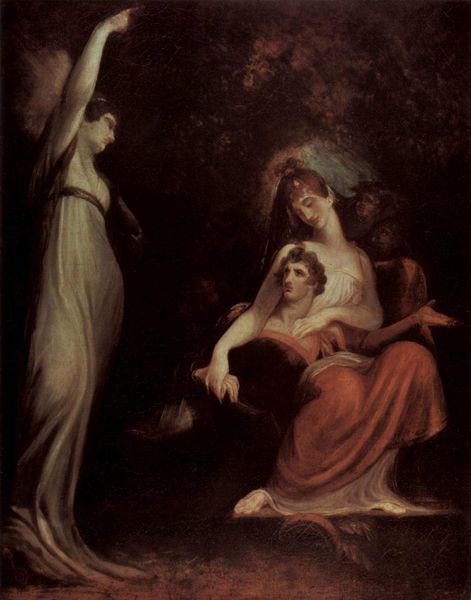
Titel: Die Tugend ruft die Jugend zurück
Künstler: Johann Heinrich Füssli
Standort: Zürich.
Institution: (Privatbesitz)
Schlagwörter: baum, blau, blätter, dunkel, felsen, flügel, fuß, gemälde, gruppe, hand, himmel, körper, mann, nackt, schatten, umhang, wasser, weiß, bäume, frauen, grün, landschaft, menschen, mädchen, ocker, sitzen, abend, ausschnitt, braun, brust, finger, frau, frisur, geste, grau, haar, hell, kleid, licht, mund, nacht, nase, profil, schwarz, ölbild, gürtel, rot, tiere, tuch, weg, beige, gespräch, malerei, rock, symbolismus, tanz, gesichter, jung, arm, arme, augen, band, barock, blicke, falten, geschichte, gesicht, halten, historie, kleidung, mensch, stehen, gesten, hände, öl, erde, morgen, natur, busch, büsche, gebüsch, boden, gewand, haare, sitzend, stehend, stoff, drei, familie, gewänder, klassizismus, paar, personen, kontrast, locken, wald, engel, garten, krug, liebe, ruhe, liegen, düster, unterhaltung, romantik, ölgemälde, falte, bett, faltenwurf, schoß, ölfarbe, liegend, zeigen, rothaarig, umarmen, antike, erschrecken, krank, lichtung, traum, schweiz, strafe, bedrohlich, par, leinwand, gestik, allegorie, mythologie, liebespaar, jüngling, chwarz, pieta, blua, antik, toga, erhoben, erscheinung, venus, tunika, strecken, mythen, brauns, verkündigung, schutz, wiege, geist, geister, arma, sterbend, göttinnen, adonis, warnung, rme, verkünden, geand, füssli, anges, engelsflügel, chiton, fieber, geischter, androhung, mythologiscg, dunkjel, mysthologie, warung, fu0, streitgespräch